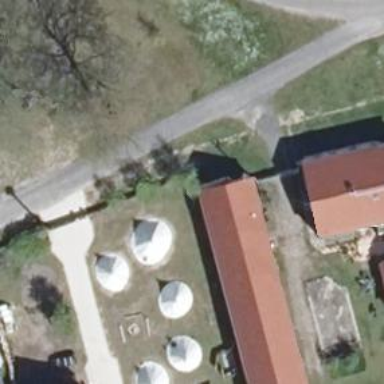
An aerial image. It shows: Tent.